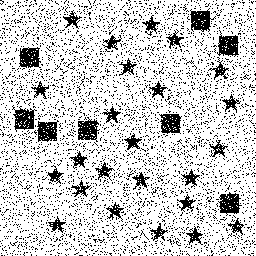
Squares: 8
Triangles: 0
Stars: 24
Total shapes: 32